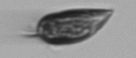
Label: Prorocentrum_triestinum